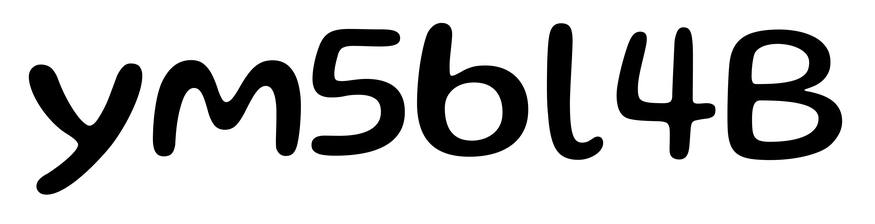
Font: Gluten_Regular